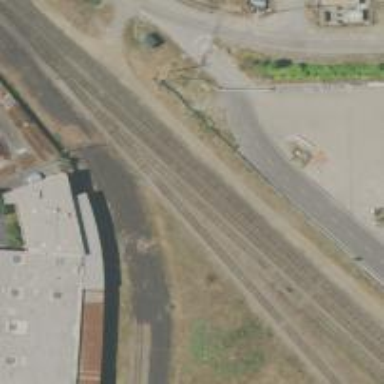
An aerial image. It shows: Disused railway.